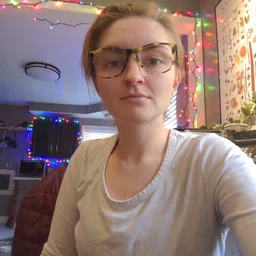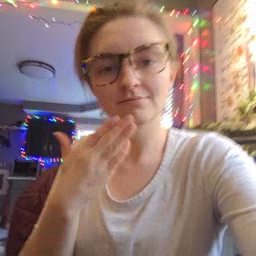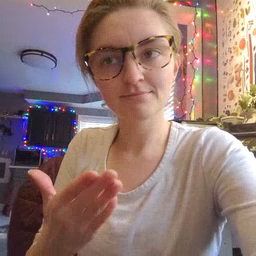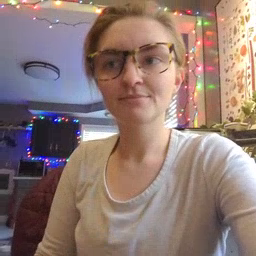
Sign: give